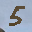
Label: 5